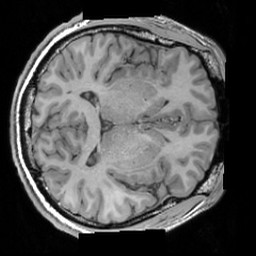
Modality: T1w
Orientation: axial
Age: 19
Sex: male
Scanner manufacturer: siemens
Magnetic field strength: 3 T
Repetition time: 1.63 s
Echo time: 0.00311 s